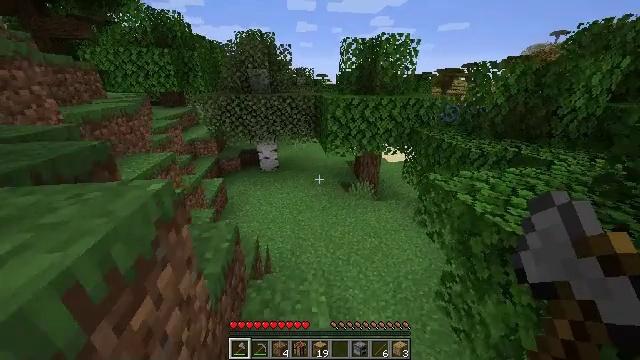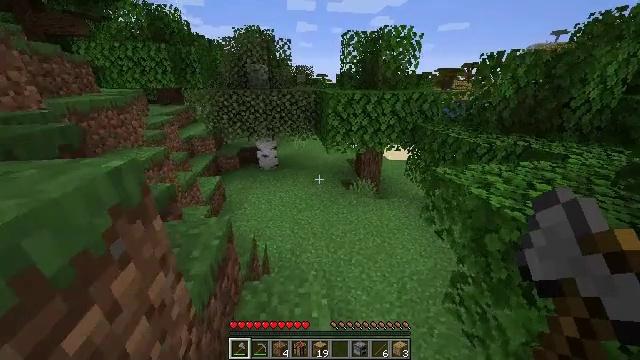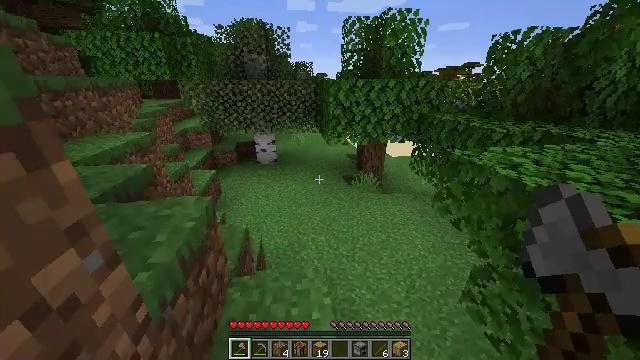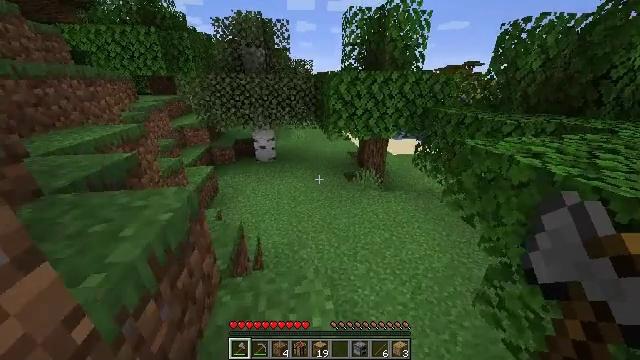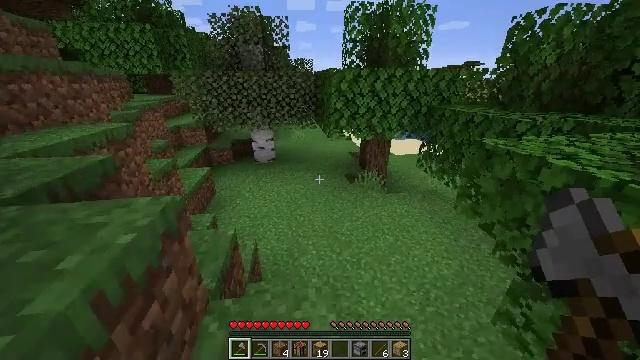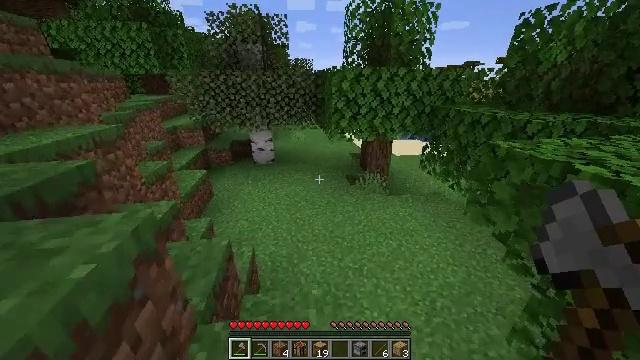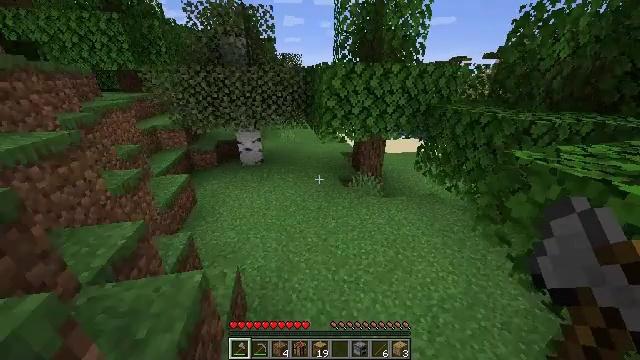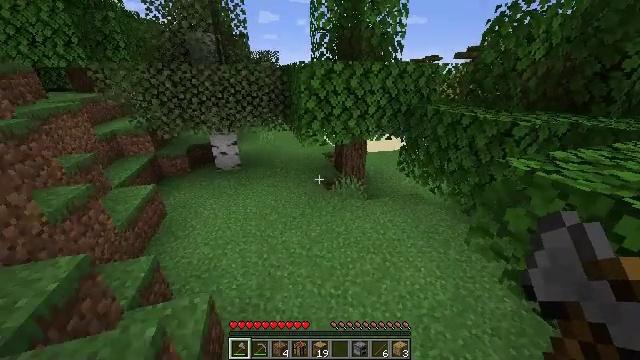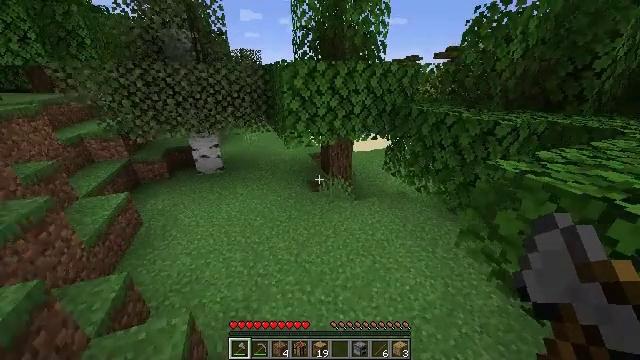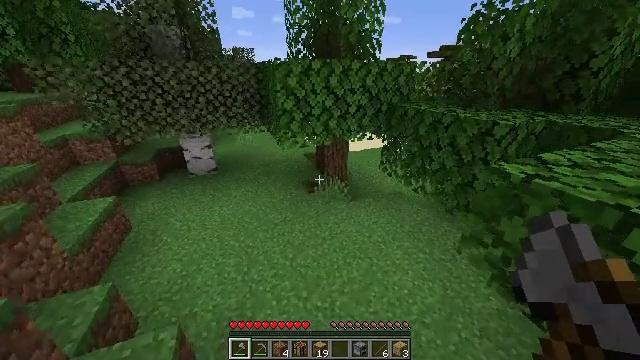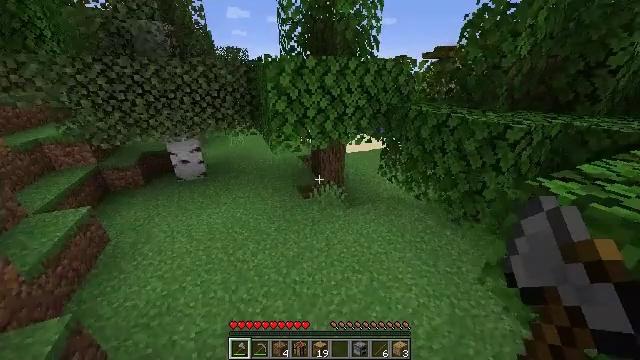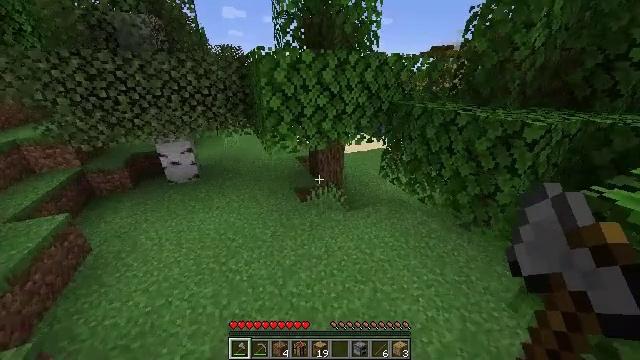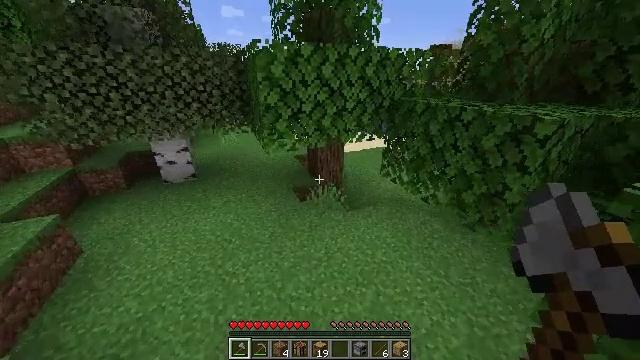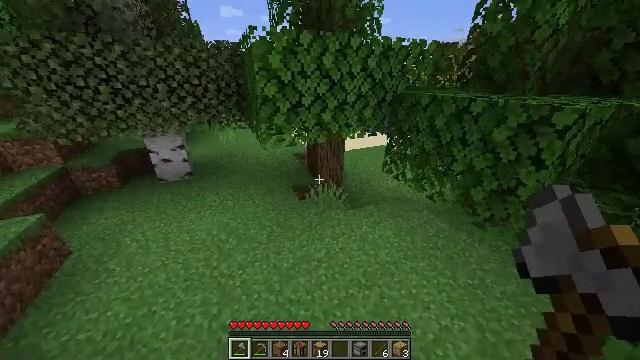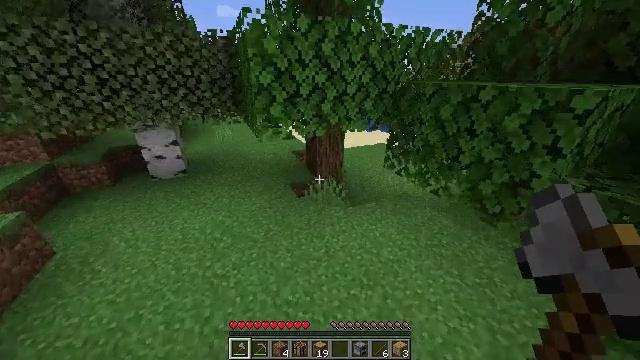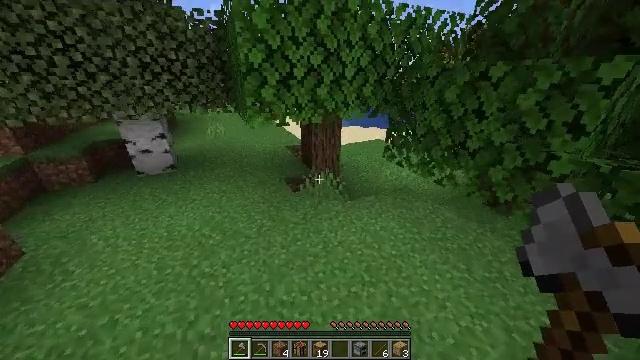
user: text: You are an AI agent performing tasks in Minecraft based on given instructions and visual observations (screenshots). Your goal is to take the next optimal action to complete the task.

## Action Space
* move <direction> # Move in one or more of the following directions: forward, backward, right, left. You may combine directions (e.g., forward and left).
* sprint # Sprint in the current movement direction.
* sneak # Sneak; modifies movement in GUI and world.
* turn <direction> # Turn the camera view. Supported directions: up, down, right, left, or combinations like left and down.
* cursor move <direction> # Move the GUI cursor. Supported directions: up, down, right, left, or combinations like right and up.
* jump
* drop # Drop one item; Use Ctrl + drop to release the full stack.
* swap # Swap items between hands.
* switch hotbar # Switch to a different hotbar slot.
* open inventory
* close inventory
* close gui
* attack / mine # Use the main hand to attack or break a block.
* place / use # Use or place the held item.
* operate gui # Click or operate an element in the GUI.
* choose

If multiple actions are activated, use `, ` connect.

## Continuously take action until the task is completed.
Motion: motion action
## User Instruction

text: Mine tall seagrass from underwater.
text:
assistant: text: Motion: move forward, sprint
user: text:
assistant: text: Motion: move forward, sprint
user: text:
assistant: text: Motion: move forward, sprint
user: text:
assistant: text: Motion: move forward, sprint
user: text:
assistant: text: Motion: move forward, sprint
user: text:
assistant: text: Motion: move forward, sprint, turn right
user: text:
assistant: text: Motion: move forward, sprint, turn right
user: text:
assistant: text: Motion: move forward, sprint, turn right
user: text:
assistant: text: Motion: move forward, sprint, turn right
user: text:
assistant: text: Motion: move forward, sprint, turn right
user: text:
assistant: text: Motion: move forward, sprint
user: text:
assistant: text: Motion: move forward, sprint
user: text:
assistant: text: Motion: move forward, sprint
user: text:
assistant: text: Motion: move forward, sprint
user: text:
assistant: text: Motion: move forward, sprint, turn right
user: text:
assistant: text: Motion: move forward, sprint, turn right
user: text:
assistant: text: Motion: move forward, sprint, turn right
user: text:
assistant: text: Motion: move forward, sprint, turn right
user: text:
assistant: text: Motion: move forward, sprint, turn right
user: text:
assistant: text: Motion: move forward, sprint
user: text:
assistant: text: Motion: move forward, sprint
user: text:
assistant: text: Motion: move forward, sprint, turn right
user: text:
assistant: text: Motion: move forward, sprint, turn right
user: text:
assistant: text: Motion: move forward, sprint
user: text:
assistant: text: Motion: move forward, sprint
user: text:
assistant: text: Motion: move forward, sprint
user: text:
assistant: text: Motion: move forward, sprint
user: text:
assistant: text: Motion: move forward, sprint
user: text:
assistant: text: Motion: move forward, sprint
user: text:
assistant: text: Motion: move forward, sprint